Question: I am trying to use required field validator in code behind file but it is showing the following error.
Error:
> Unable to find control id 'TextBox1' referenced by the 'ControlToValidate' property of 'abcd854'
Note: TextBox1 exists in the page; I have tested it.

Aspx Page
'''
<%@ Page Title="Home Page" Language="C#" MasterPageFile="~/Site.master" AutoEventWireup="true"
CodeBehind="Default.aspx.cs" Inherits="WebApplication3._Default" %>
<asp:Content ID="HeaderContent" runat="server" ContentPlaceHolderID="HeadContent">
</asp:Content>
<asp:Content ID="BodyContent" runat="server" ContentPlaceHolderID="MainContent">
<p>
<asp:TextBox ID="TextBox1" runat="server"></asp:TextBox>
<asp:Button ID="Button1" runat="server" Text="Button" ValidationGroup="save" />
</p>
<p>
&nbsp;<asp:ValidationSummary ID="ValidationSummary1" runat="server" />
</asp:Content>
'''
Cs File
'''
public partial class _Default : System.Web.UI.Page
{
protected void Page_Load(object sender, EventArgs e)
{
//RequiredFieldValidator validator = ControlsValidation.AssignRequiredFieldValidatorToControl(TextBox1, "Field is required", "*", "save");
//validator.ControlToValidate = ((TextBox)this.Form.FindControl("MainContent").FindControl("TextBox1")).ID;
RequiredFieldValidator validator = new RequiredFieldValidator();
validator.ID = "abcd" + new Random().Next(100, 1000);
validator.ControlToValidate = ((TextBox)this.Form.FindControl("MainContent").FindControl("TextBox1")).ID;
validator.EnableClientScript = true;
validator.ErrorMessage = "";
validator.Text = "*";
validator.ValidationGroup = "save";
validator.Display = ValidatorDisplay.Dynamic;
this.Controls.Add(validator);
}
}
'''
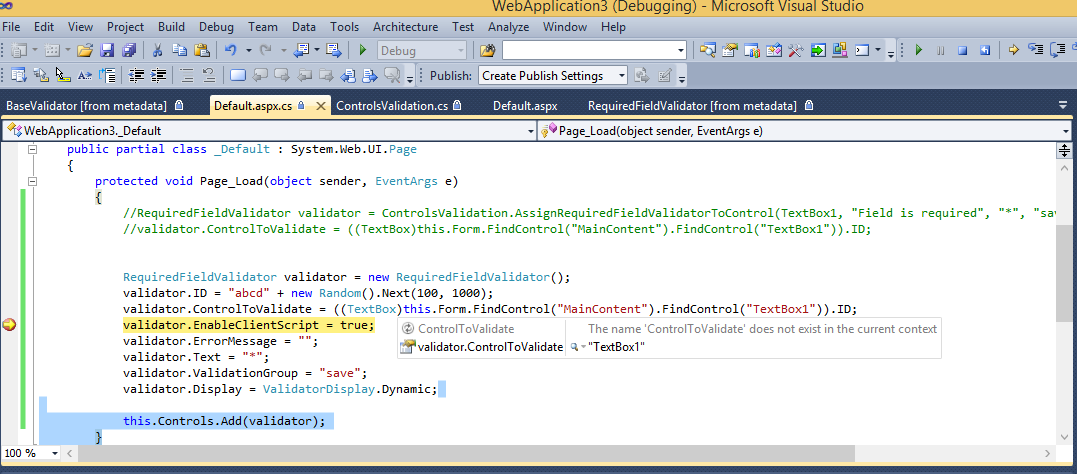
Answer: The issue was:
'''
this.Controls.Add(validator);
'''
As we all can see, 'TextBox1' is in child page, meaning "'Content Page'", so when using the above line of code, it adds the control in the master page, in which there is no control with the id "'TextBox1'".
After replacing the above line of code with:
'''
this.Form.FindControl("MainContent").Controls.Add(validator);
'''
it's working perfectly.